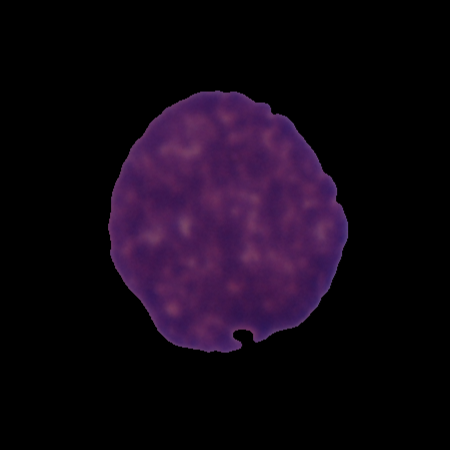
Label: cancer